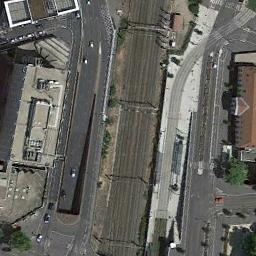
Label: railway